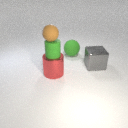
large gray metal cube behind large red metal cylinder